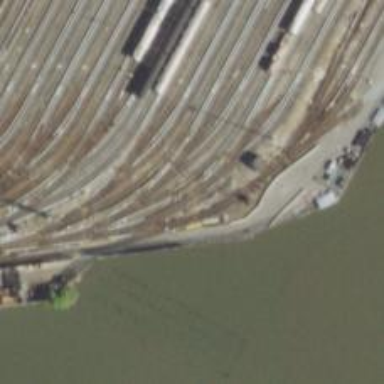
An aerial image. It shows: Electrified rail in service yard.